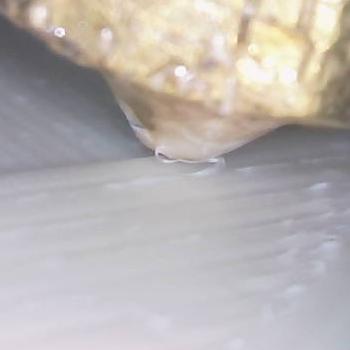
Flow rate: 84%